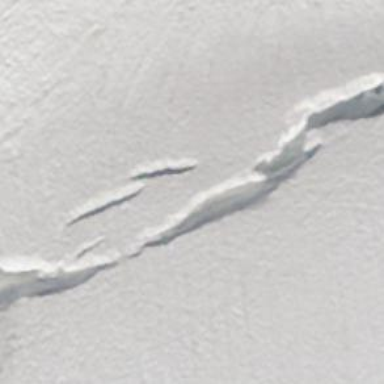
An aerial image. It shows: Crevasse in the natural environment.